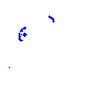
Particle: kaon